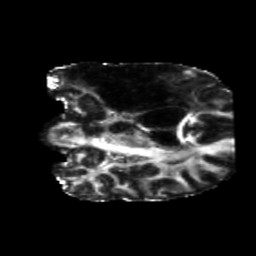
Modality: FA
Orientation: coronal
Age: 40
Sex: male
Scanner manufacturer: siemens
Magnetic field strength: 3 T
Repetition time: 5.25 s
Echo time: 0.08 s